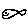
Label: fish